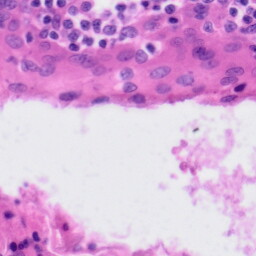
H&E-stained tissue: Tonsil